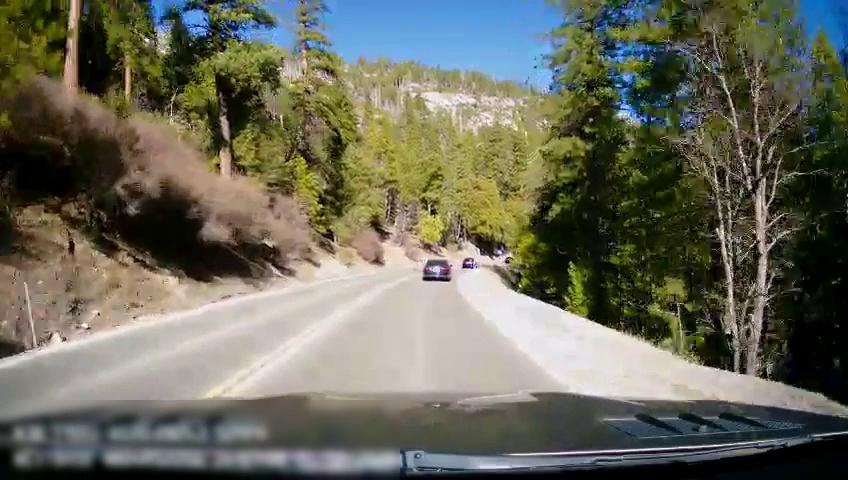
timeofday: Day
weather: Sunny
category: Drivable Space
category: Vehicles | Car
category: Vehicles | Car
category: Lanes | Opposite Lane
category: Lanes | Current Lane
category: Lanes | Current Lane